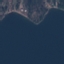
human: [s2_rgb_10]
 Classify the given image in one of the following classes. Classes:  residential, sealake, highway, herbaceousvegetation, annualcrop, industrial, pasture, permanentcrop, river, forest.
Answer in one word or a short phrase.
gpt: SeaLake